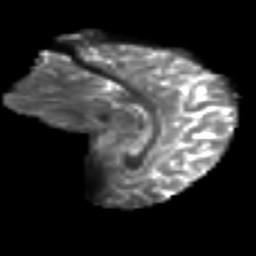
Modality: T2w
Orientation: sagittal
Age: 27
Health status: ill
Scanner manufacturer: philips
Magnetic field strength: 3 T
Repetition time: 9 s
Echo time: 0.127 s